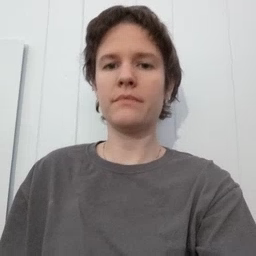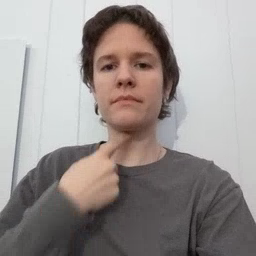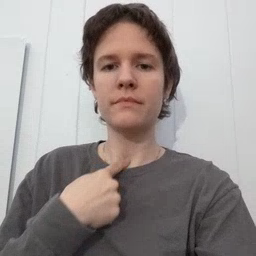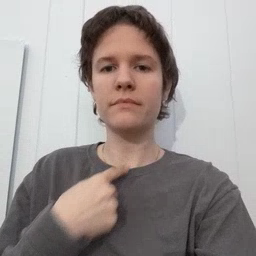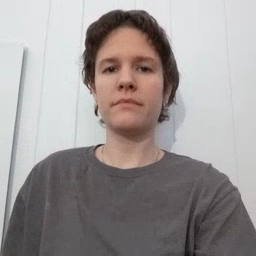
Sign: thirsty